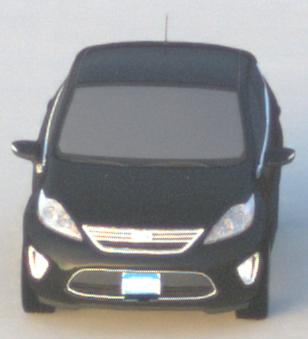
Make: Ford
Model: Fiesta
Detailed model: ’09 Sedan (seventh series)
Model produced from: 2010
Model produced until: 2017
Doors: 4
Color: black
Road condition: dry road
Daytime: dawn
Contrast: medium contrast